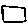
Label: square